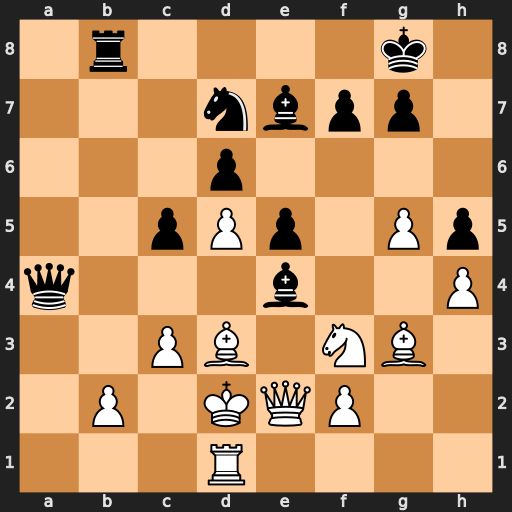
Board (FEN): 1r4k1/3nbpp1/3p4/2pPp1Pp/q3b2P/2PB1NB1/1P1KQP2/3R4
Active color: w
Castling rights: -
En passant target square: -
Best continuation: Qxe4 Qxe4 Bxe4